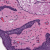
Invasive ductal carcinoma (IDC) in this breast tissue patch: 0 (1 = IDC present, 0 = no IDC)